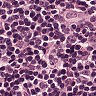
Metastatic tissue present: no